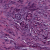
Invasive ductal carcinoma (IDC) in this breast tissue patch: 1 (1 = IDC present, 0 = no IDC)